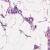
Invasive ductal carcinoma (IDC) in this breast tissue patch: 0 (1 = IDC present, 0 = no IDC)